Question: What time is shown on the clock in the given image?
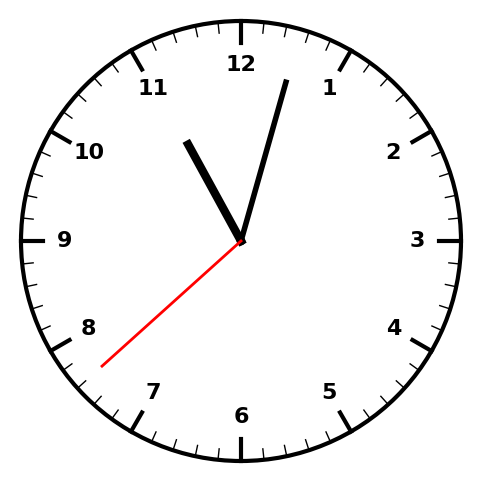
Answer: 11:02:38